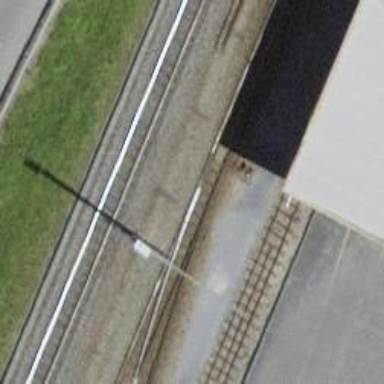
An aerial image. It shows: Railway switch.